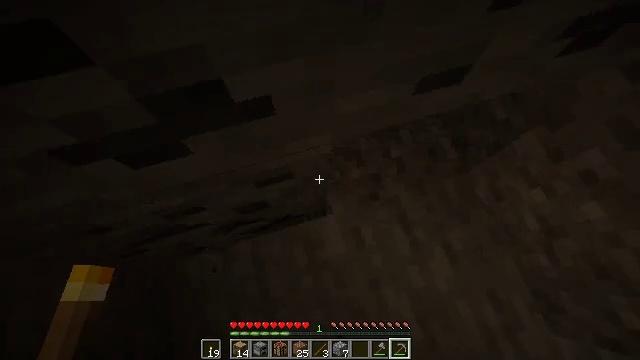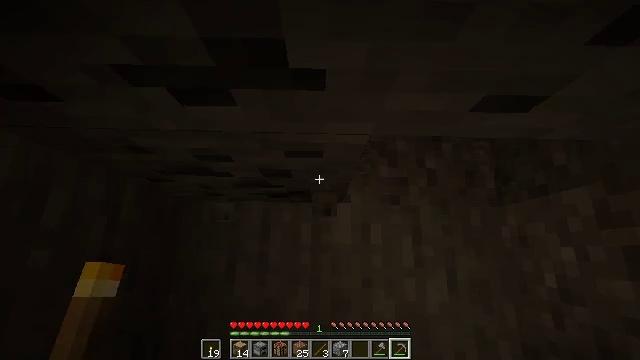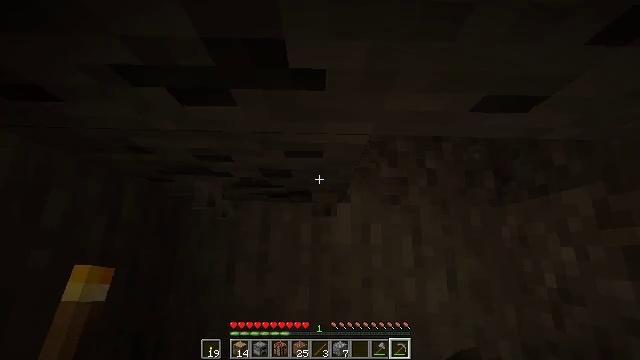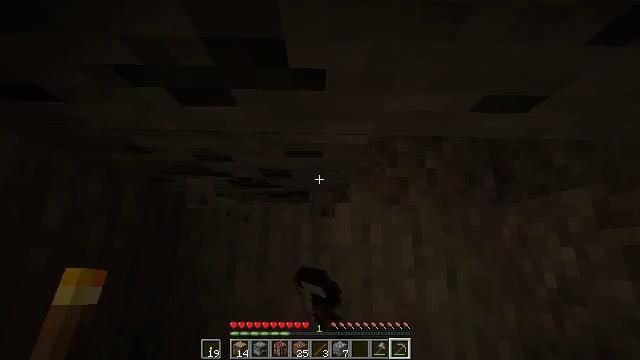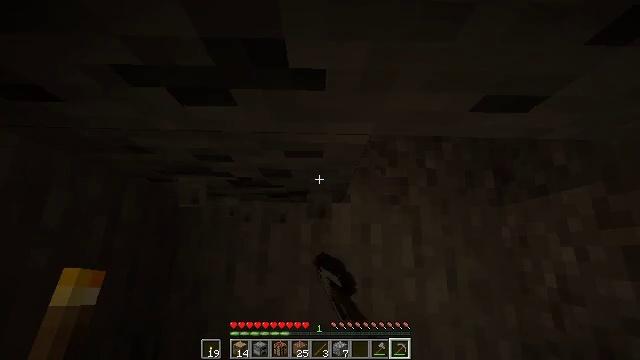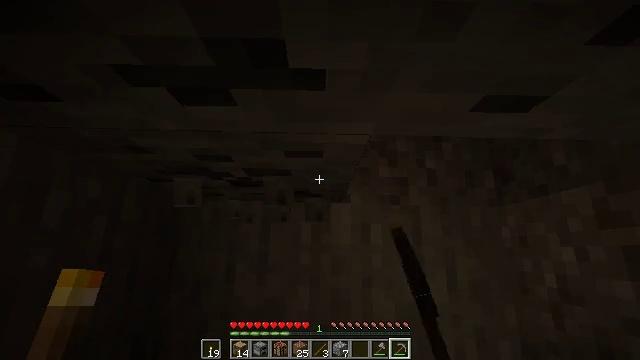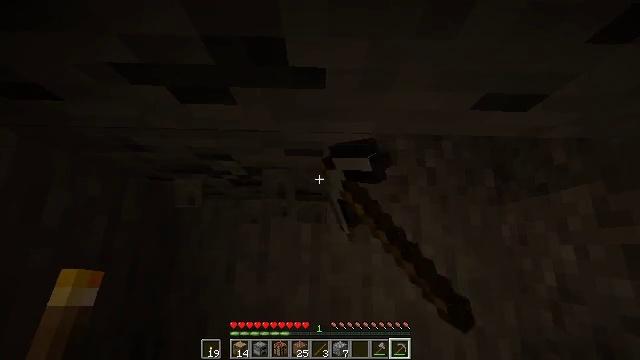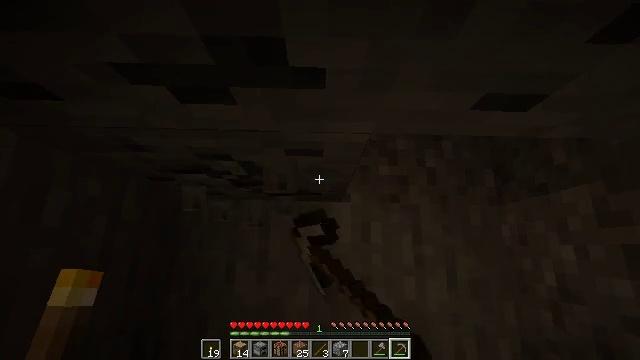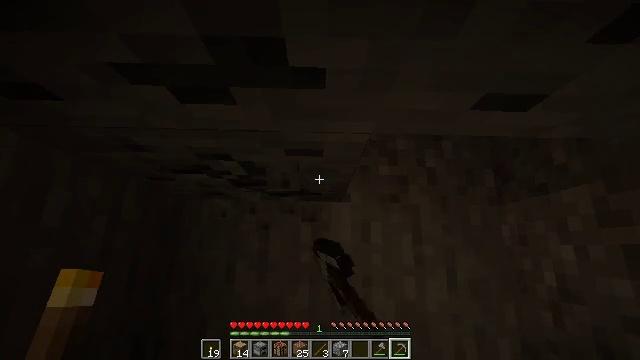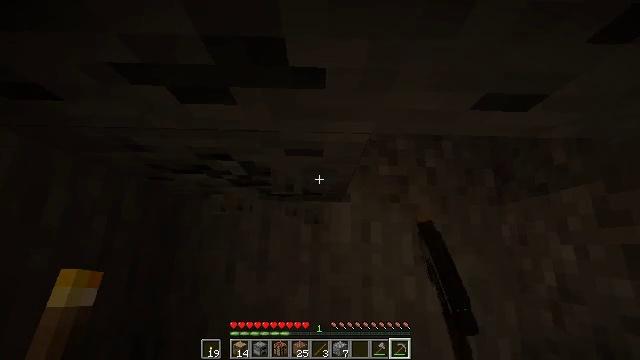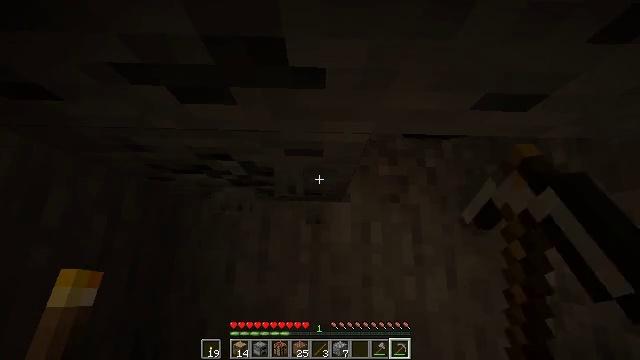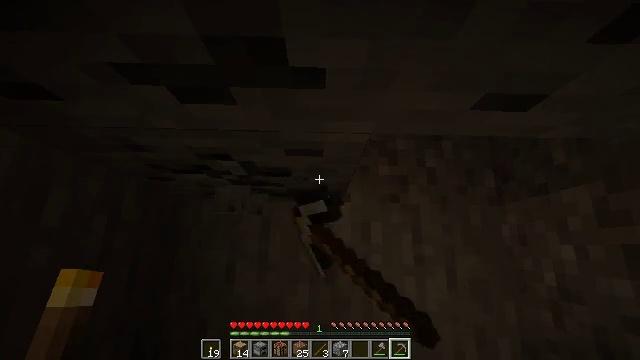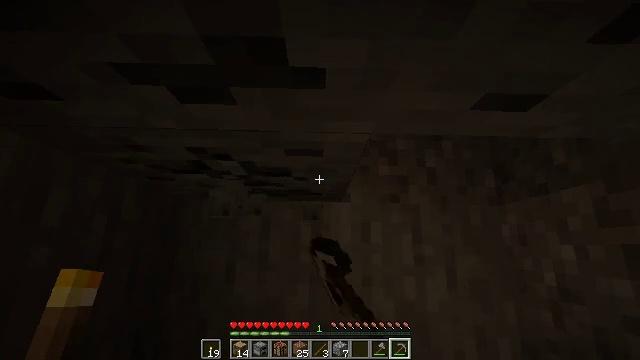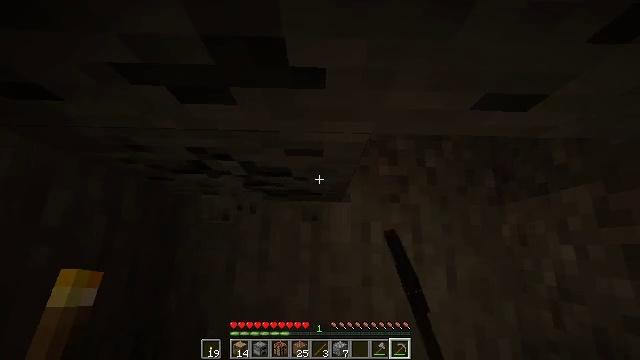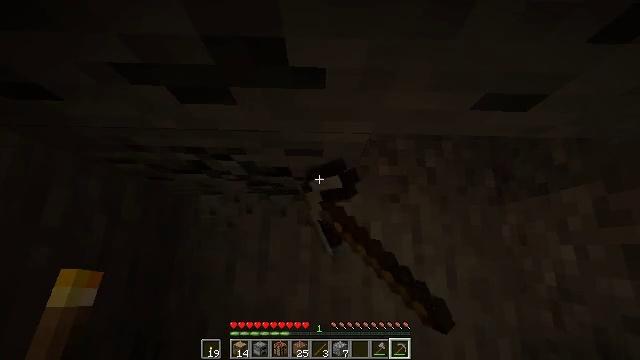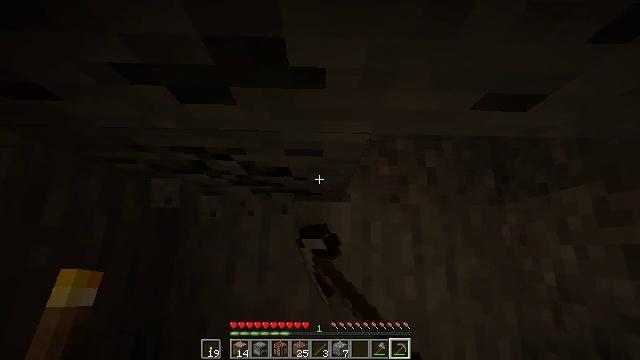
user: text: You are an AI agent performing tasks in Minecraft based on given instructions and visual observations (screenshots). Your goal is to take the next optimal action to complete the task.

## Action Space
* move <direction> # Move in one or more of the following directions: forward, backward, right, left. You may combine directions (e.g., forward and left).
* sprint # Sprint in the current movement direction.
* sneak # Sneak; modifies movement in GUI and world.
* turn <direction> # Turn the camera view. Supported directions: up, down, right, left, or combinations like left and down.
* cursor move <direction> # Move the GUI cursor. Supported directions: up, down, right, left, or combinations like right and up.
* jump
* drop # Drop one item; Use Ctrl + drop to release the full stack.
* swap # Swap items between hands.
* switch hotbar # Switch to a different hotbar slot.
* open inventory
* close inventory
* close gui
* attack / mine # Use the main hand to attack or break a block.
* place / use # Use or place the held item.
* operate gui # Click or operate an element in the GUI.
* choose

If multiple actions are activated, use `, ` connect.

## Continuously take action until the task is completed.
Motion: motion action
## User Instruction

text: Extract coal from the ore block.
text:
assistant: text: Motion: turn left and down, attack / mine
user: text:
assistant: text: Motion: attack / mine
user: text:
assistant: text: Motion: attack / mine
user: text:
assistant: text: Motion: attack / mine
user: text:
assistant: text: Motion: attack / mine
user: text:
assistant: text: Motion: attack / mine
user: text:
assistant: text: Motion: attack / mine
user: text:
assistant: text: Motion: attack / mine
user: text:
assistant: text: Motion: attack / mine
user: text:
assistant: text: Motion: attack / mine
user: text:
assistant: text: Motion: attack / mine
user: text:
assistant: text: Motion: attack / mine
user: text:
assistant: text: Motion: attack / mine
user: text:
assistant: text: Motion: attack / mine
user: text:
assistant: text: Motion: attack / mine
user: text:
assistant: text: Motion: attack / mine
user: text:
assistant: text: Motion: attack / mine
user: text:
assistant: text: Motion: attack / mine
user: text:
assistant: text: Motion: attack / mine
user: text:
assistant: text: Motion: attack / mine
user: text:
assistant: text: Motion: attack / mine
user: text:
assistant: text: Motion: attack / mine
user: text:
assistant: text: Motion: attack / mine
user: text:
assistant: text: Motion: attack / mine
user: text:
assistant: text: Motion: attack / mine
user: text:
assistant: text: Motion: attack / mine
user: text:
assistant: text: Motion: attack / mine
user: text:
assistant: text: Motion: attack / mine
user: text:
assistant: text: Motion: attack / mine
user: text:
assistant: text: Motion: turn up, attack / mine